Question: I'm trying to create a figure in R with the lattice package.
The code I've written up to now is below:
'''
myColours <- brewer.pal(12,"Set3")
my.settings <- list(superpose.symbol=list(col=myColours, border="transparent"))
png("test_fig.png", width=8.9, height=7, units="cm",res=300)
xyplot(sim.values~obs.values, groups=factor(mean.df$month,levels=mixedsort(as.character(unique(mean.df$month)))),data=mean.df,
ylim=range(mean.df$obs.values), xlim=range(mean.df$obs.values),
xlab=list(label="Obs mean daily rainfall [mm]",cex=0.7),
ylab=list(label="Sim mean daily rainfall
[mm]",cex=0.7),
scales=list(cex=0.6), pty="m", pch=20,
auto.key=list(space="top", columns=6, text.width=0, cex=0.5, pch=20),
par.settings = my.settings,
par.strip.text=list(col="white", font=2),
panel=function(...){
panel.abline(a=0,b=1)
panel.xyplot(...)})
dev.off()
'''
What I get is the following image

The problem is in the legend, where the columns are too distant from each other and I can't manage to fit all the 12 months. Any idea to reduce the intercolumn spacing?
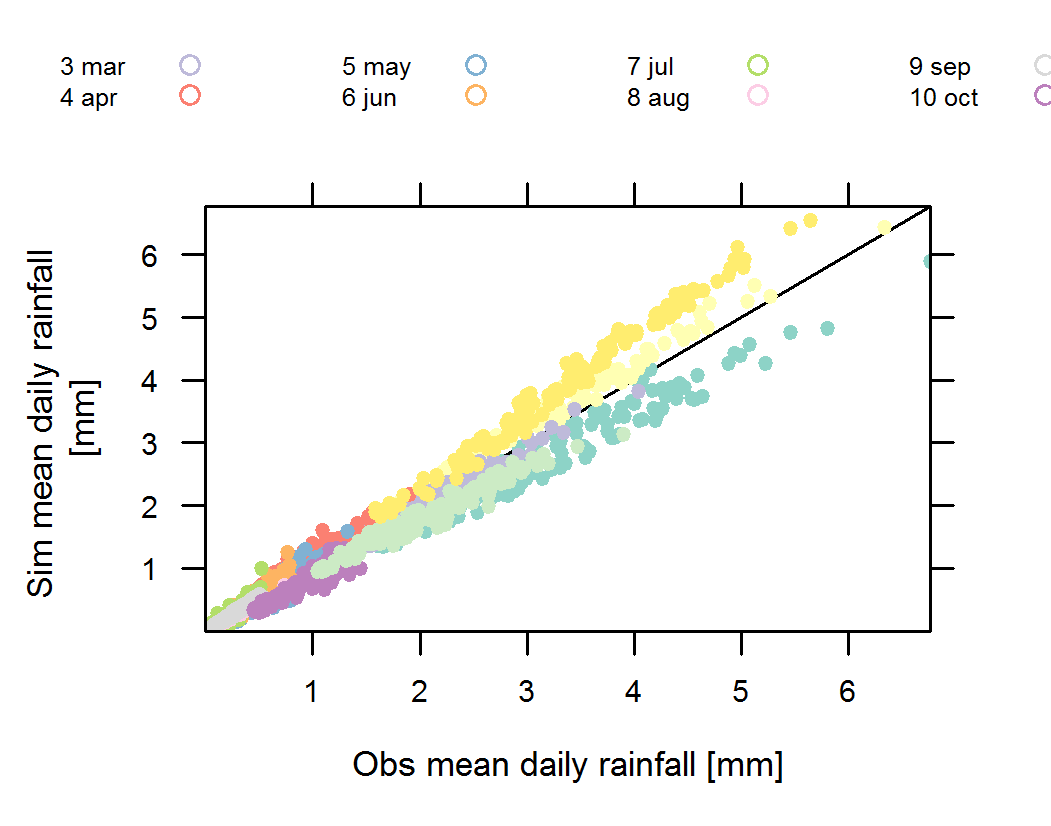
Answer: add 'between' to your 'auto.key' list.
For example,
'''
auto.key=list(space="top", columns=6, text.width=0, cex=0.5, pch=20,between=.5),
'''
or even 'between=0'.